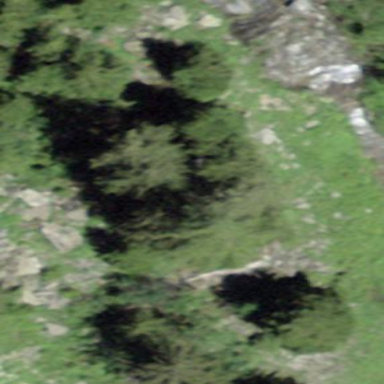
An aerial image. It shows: Forest area.